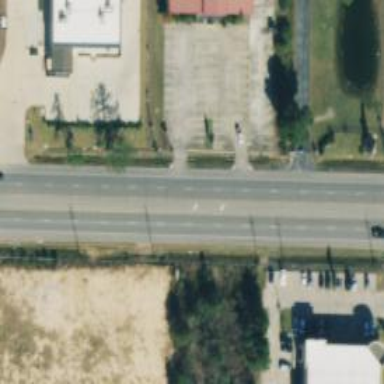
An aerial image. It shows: Service road.